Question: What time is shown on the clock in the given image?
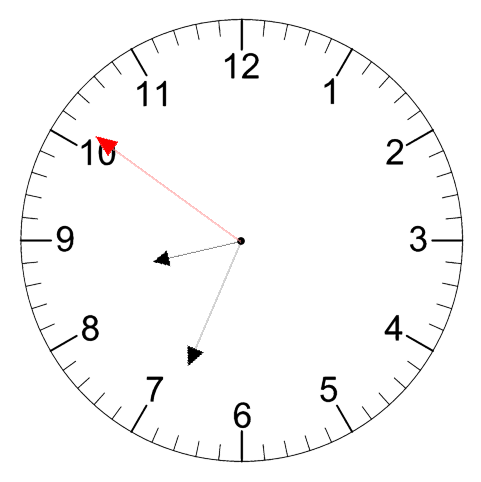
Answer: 08:33:51